Interaction volume radius: 5 \u00c5
Interaction volume height: 20 \u00c5
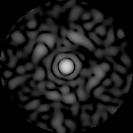
Disorder parameter: 0.8174